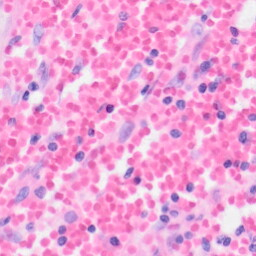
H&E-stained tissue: Kidney